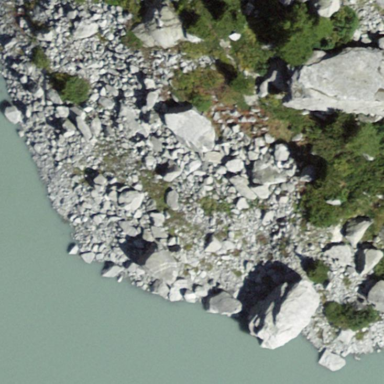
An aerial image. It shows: Natural scree.